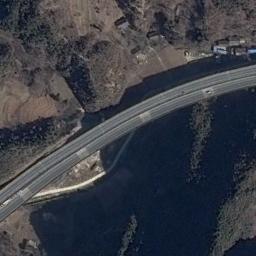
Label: freeway